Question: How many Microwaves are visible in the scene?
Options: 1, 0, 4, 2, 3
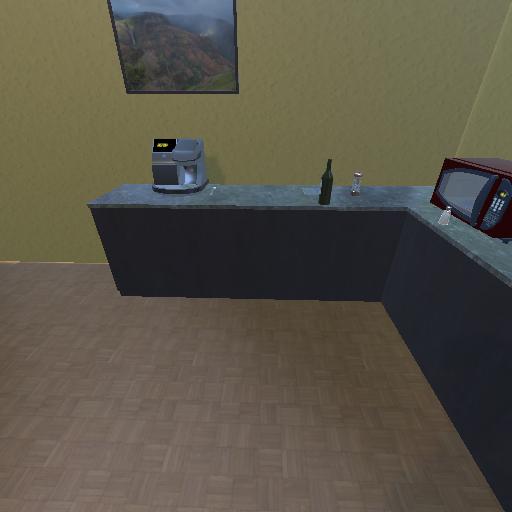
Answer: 1